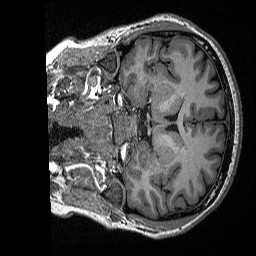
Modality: T1w
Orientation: coronal
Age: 39
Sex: female
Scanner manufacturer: siemens
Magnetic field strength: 3 T
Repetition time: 2.3 s
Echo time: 0.00298 s